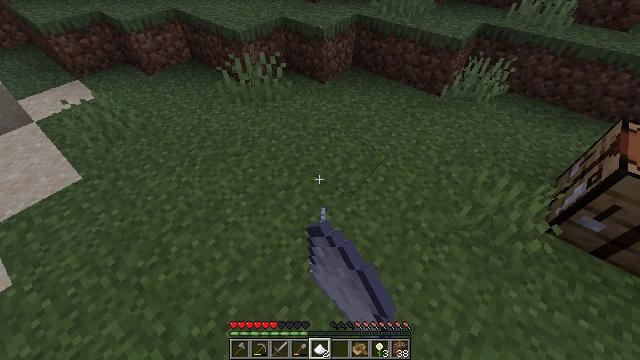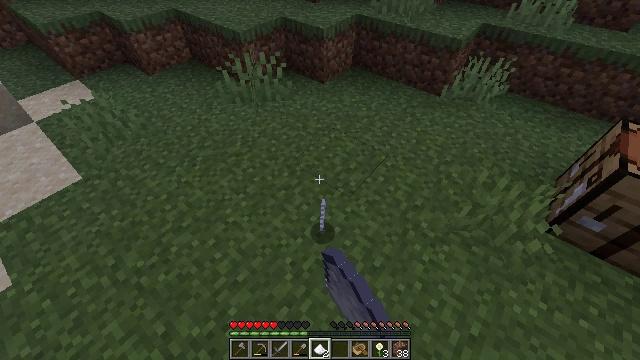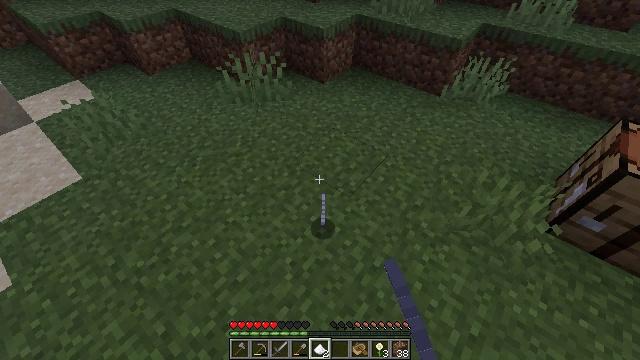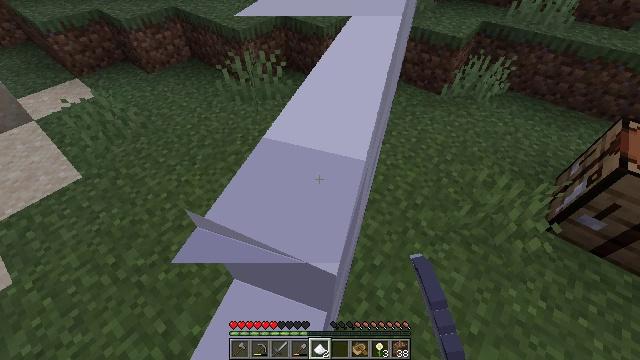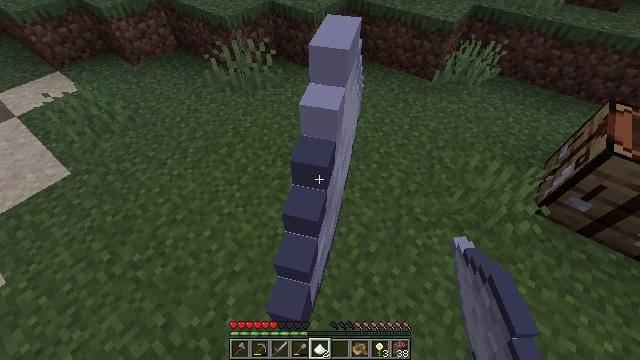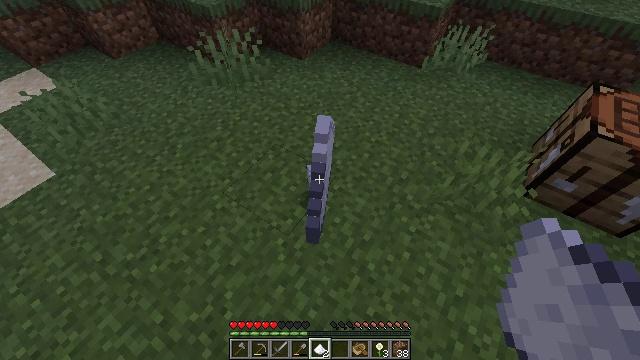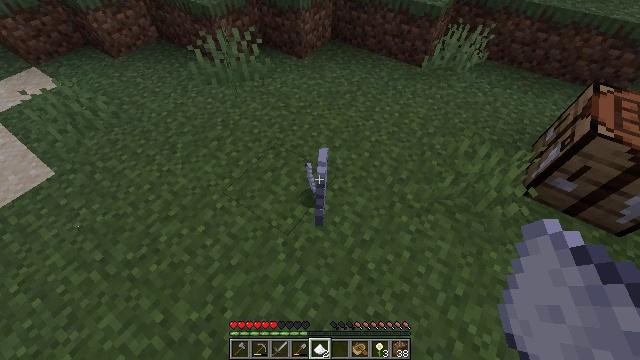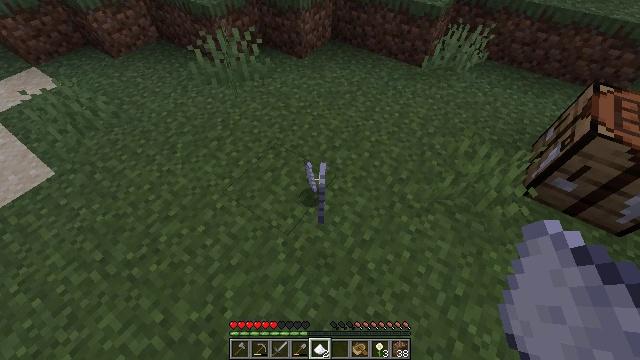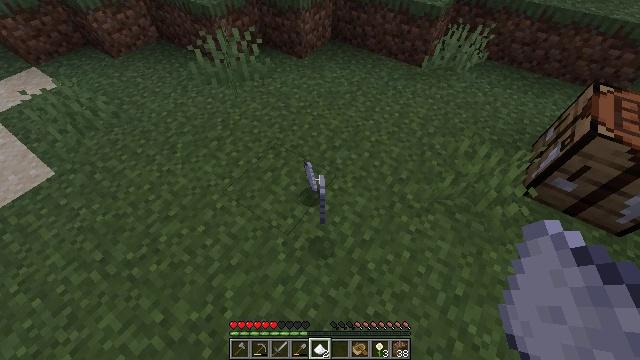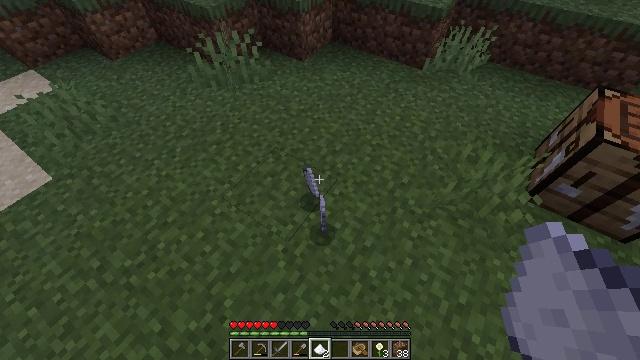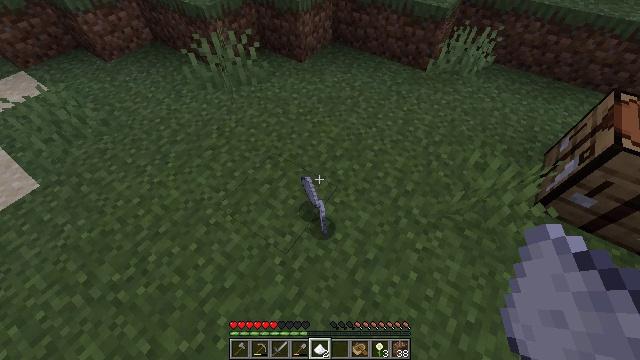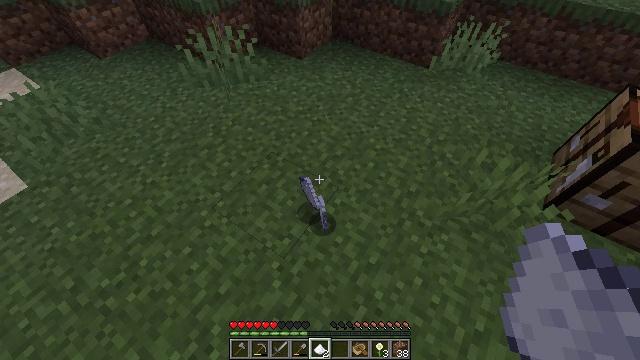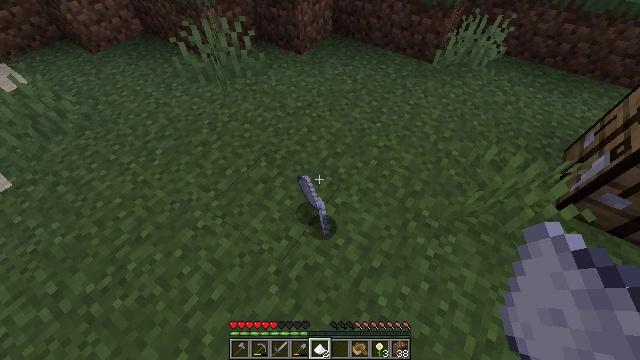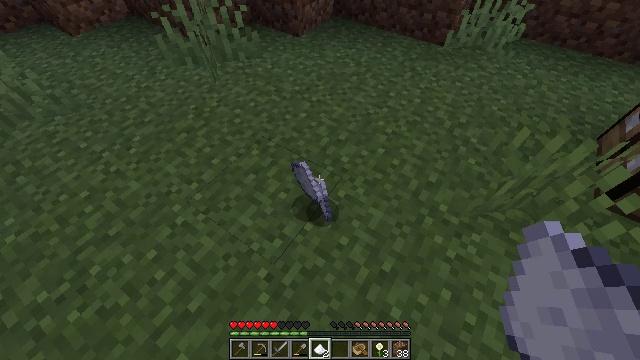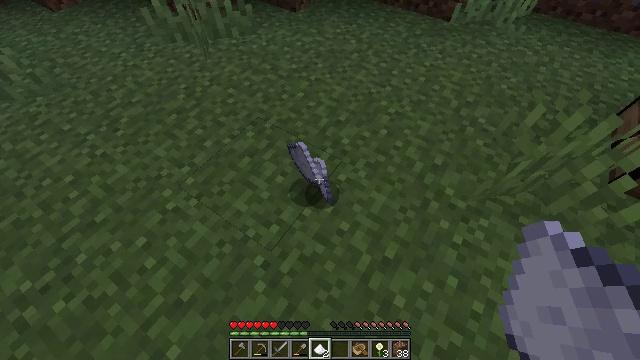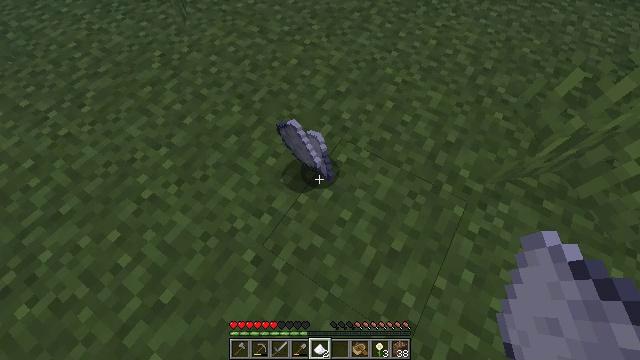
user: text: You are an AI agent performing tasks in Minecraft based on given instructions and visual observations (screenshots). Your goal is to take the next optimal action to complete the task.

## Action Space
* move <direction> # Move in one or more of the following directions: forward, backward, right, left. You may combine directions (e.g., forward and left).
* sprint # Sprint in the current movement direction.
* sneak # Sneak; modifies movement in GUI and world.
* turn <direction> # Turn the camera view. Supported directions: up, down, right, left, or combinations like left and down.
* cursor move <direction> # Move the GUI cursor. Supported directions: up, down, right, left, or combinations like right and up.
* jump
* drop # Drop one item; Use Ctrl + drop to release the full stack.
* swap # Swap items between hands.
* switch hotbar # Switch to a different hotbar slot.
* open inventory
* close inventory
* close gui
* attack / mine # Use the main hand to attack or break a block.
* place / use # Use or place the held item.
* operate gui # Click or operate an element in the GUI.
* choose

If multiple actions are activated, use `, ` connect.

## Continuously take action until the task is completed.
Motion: motion action
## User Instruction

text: Remove sugar from the inventory.
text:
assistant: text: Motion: no_op
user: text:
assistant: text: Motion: no_op
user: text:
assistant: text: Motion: no_op
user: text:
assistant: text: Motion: turn right and down
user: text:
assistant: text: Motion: turn right and down
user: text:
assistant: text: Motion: no_op
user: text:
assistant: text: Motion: no_op
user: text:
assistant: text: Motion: no_op
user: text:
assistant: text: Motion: move forward
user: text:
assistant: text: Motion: move forward
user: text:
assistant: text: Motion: move forward
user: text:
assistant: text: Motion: move forward
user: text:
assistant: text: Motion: no_op
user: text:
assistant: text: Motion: turn down
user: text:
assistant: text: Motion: turn down
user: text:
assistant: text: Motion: turn down
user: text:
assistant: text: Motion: no_op
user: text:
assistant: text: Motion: no_op
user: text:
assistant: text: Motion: no_op
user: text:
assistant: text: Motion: no_op
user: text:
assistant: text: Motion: use / place
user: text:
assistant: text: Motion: use / place
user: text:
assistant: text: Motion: use / place
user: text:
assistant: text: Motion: turn up, use / place
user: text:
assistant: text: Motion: turn up, use / place
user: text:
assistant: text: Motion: turn up, use / place
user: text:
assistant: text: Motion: turn up, use / place
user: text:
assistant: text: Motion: use / place
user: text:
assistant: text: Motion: use / place
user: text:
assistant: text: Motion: use / place